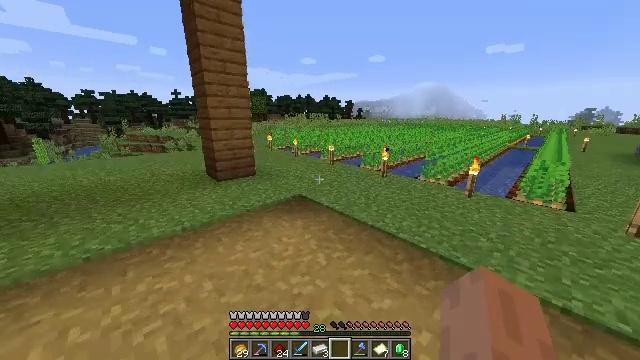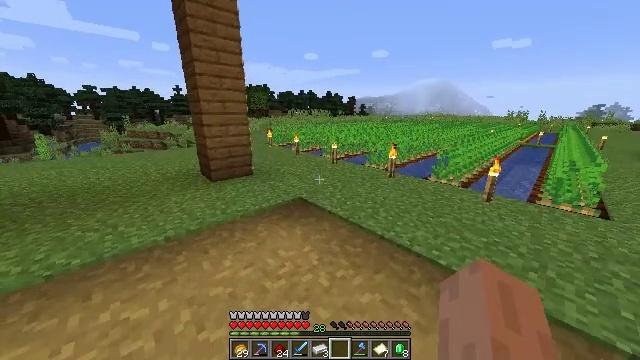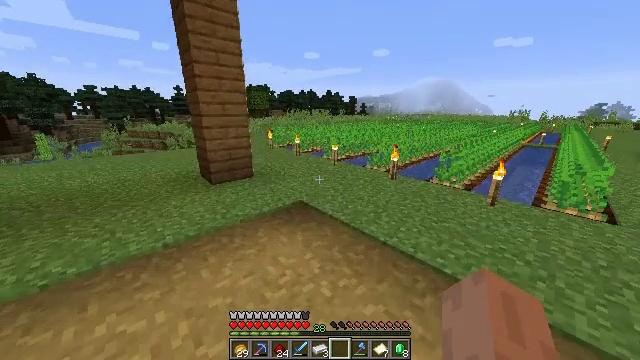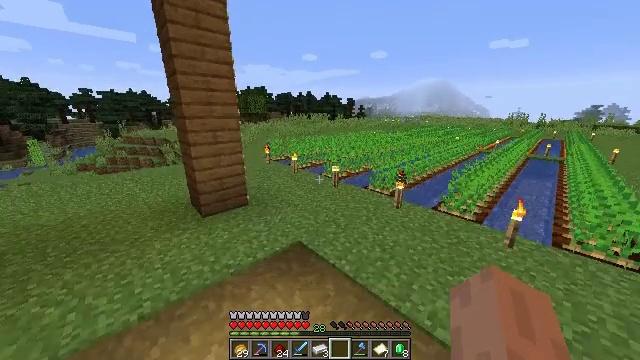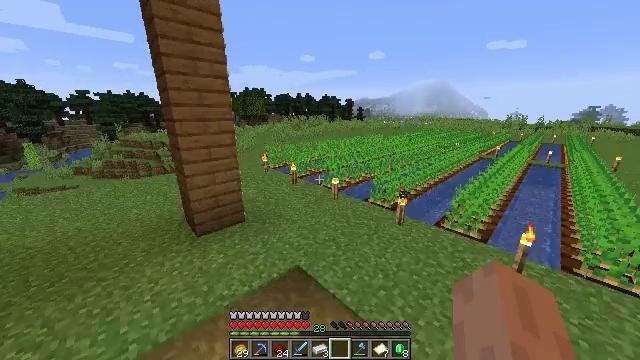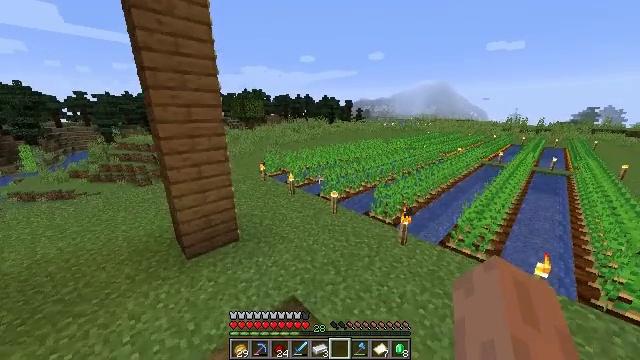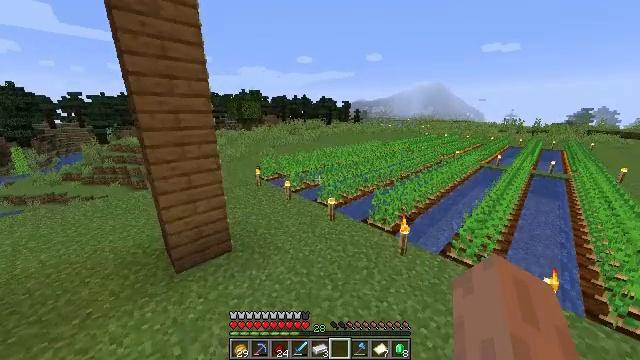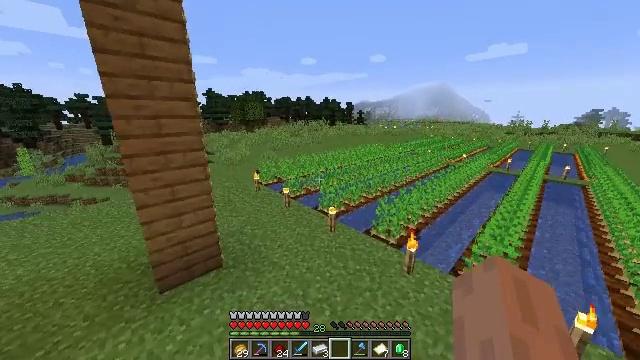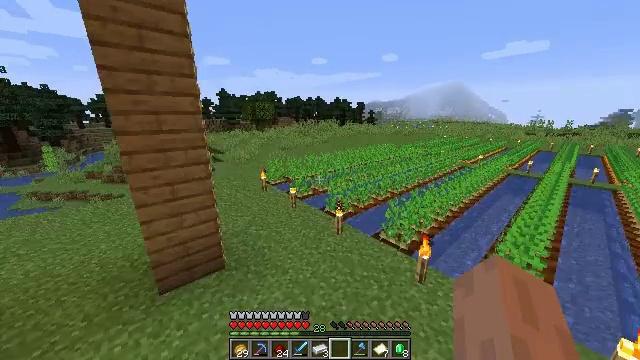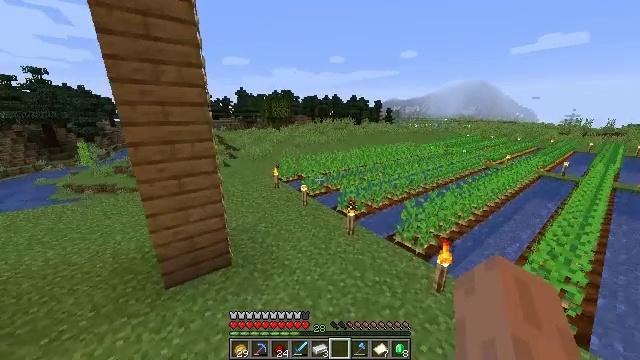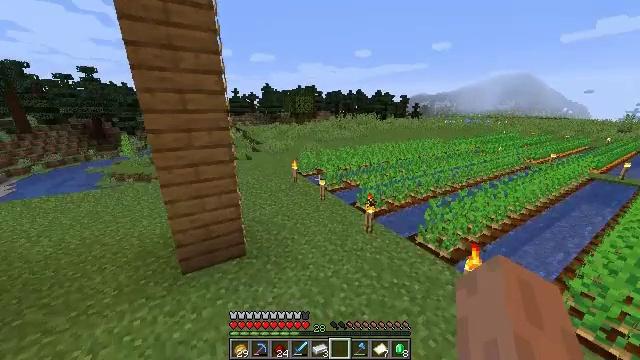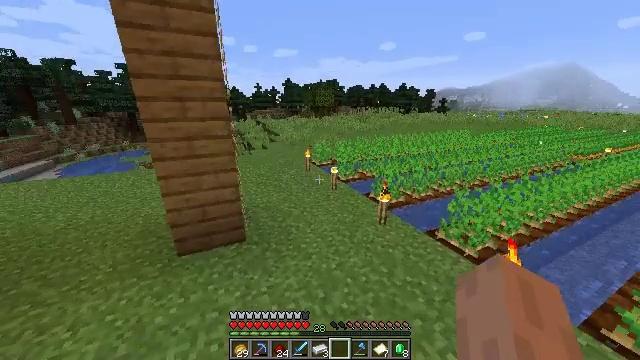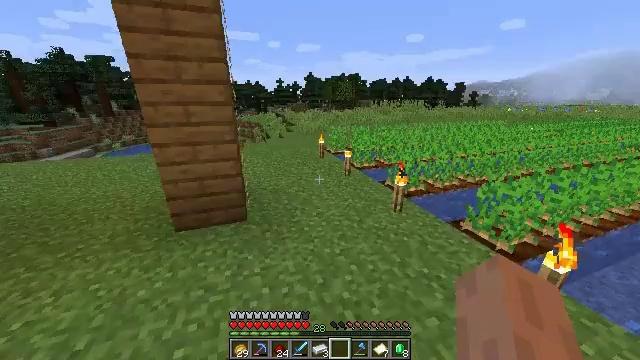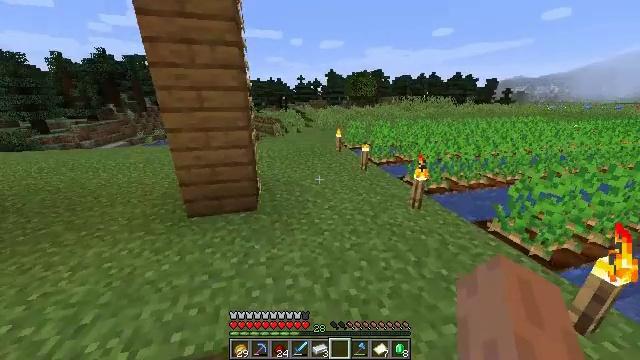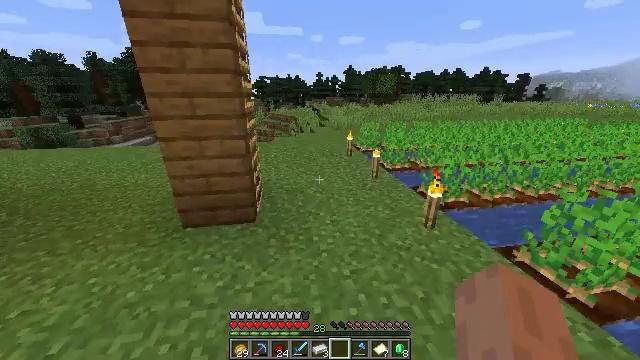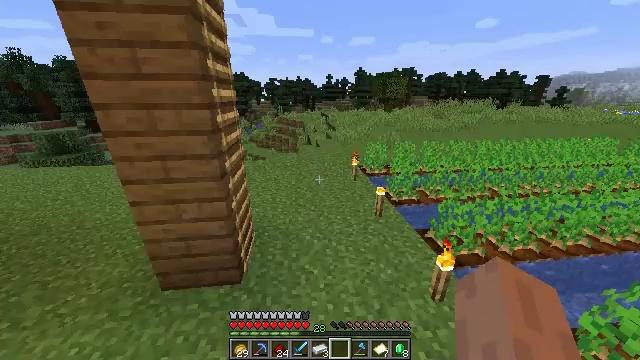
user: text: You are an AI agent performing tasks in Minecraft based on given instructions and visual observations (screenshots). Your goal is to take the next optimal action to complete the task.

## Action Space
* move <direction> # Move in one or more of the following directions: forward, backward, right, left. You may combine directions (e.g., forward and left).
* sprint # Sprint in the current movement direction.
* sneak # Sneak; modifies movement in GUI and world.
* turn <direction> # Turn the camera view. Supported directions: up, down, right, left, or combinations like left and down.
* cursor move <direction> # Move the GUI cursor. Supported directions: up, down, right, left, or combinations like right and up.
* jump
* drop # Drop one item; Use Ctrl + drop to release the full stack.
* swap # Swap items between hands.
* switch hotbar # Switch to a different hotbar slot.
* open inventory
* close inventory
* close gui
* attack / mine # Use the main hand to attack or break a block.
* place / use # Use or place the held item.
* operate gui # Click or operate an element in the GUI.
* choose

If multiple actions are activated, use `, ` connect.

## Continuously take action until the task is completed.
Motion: motion action
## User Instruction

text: Make an item frame in the crafting table.
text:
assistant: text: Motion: move forward
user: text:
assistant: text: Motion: move forward, jump
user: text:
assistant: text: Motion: move forward, jump
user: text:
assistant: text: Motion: move forward and move right, jump
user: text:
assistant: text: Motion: move forward and move right, jump
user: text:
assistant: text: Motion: move forward and move right, jump
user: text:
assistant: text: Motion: move forward and move right, jump
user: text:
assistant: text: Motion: move forward and move right, turn left, jump
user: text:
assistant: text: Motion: move forward and move right, sprint, turn left, jump
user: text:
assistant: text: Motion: move forward and move right, sprint, turn left and down, jump
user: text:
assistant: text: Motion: move forward and move right, sprint, turn left and down, jump
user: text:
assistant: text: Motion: move forward, sprint, turn left and down, jump
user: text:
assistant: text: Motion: move forward, turn left, jump
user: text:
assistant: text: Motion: move forward, turn left, jump
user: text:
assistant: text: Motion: move forward, turn left, jump
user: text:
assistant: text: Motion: move forward, turn left, jump
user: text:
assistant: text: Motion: move forward, turn left, jump
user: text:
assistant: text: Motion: move forward, turn left and up
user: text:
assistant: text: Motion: move forward, turn left and up
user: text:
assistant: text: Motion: move forward, turn left and up
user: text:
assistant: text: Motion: turn left and up
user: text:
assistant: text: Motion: turn left and up
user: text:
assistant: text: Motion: turn left and up
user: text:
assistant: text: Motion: turn left and up
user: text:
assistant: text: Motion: no_op
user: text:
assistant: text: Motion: turn right
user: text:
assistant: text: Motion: no_op
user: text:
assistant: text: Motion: no_op
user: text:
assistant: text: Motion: turn up
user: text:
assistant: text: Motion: turn left